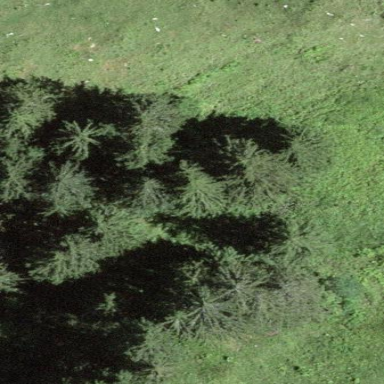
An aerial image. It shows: Forest area.